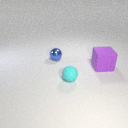
large purple rubber cube to the right of small blue metal sphere